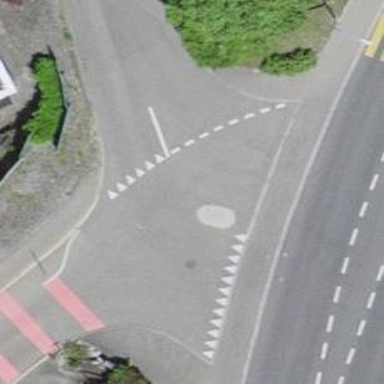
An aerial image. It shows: Road with "give way" sign.